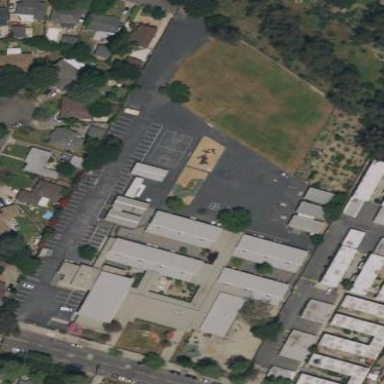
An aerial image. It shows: School.